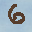
Label: 6